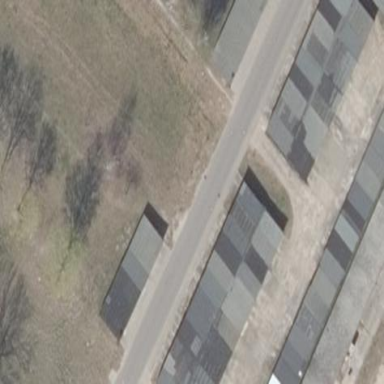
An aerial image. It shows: Group of garages.